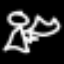
Label: angel